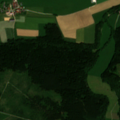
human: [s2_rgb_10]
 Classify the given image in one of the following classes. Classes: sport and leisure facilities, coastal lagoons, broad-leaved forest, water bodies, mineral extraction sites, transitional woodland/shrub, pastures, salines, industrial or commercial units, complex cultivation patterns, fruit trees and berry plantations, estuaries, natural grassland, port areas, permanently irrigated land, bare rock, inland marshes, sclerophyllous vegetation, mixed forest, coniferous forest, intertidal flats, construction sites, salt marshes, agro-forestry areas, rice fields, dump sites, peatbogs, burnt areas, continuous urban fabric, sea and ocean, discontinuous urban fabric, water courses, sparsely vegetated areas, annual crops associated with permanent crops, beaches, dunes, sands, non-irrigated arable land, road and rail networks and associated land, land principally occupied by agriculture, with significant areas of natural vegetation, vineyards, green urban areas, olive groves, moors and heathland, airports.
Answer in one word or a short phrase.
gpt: complex cultivation patterns, land principally occupied by agriculture, with significant areas of natural vegetation, coniferous forest, transitional woodland/shrub